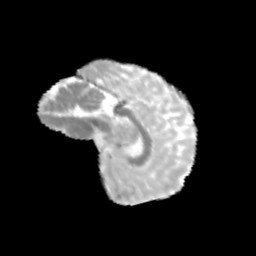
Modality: MD
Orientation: sagittal
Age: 9
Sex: male
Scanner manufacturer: siemens
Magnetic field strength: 3 T
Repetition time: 3.8 s
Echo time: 0.07 s